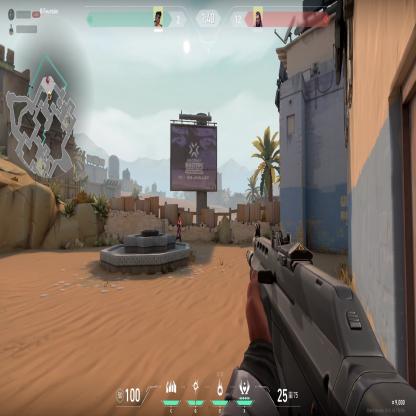
Label: enemy